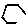
Label: hexagon